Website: macys
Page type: gifting
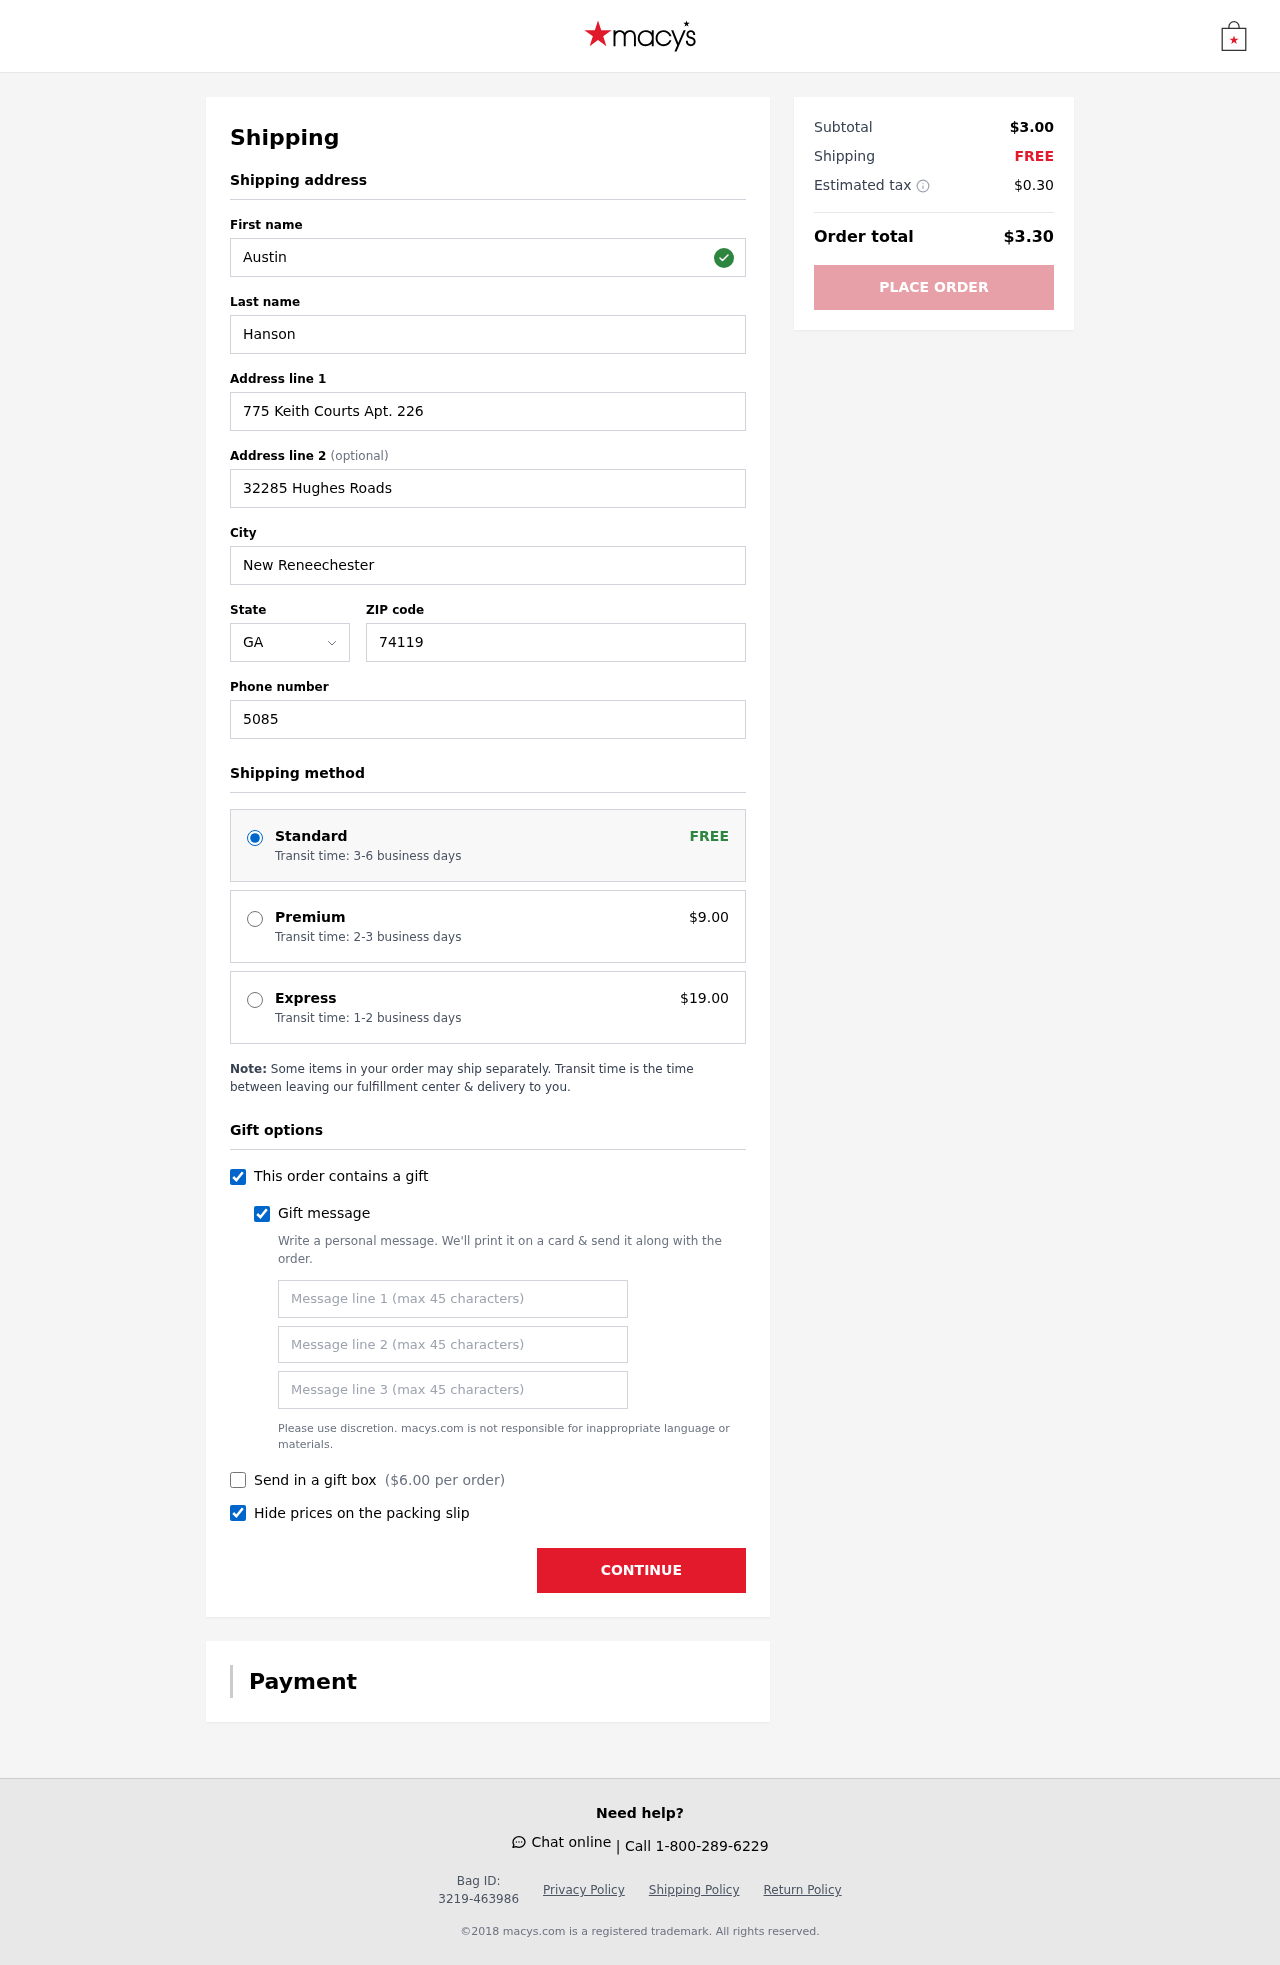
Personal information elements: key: PII_STATE_ABBR
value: GA
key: PII_FIRSTNAME
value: Austin
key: PII_LASTNAME
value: Hanson
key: PII_STREET
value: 775 Keith Courts Apt. 226
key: PII_STREET2
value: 32285 Hughes Roads
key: PII_CITY
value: New Reneechester
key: PII_POSTCODE
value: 74119
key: PII_PHONE
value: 5085470681
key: PII_GIFT_MESSAGE
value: Hey Latasha, I came across this organic flaxseed and thought it would be perfect for your healthy recipes! I know how much you enjoy adding nutritious touches to your meals. Hope you find some new favorites with it!  Austin
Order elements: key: ORDER_SHIPPING_STANDARD
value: Transit time: 3-6 business days
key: ORDER_SHIPPING_PREMIUM
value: Transit time: 2-3 business days
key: ORDER_SHIPPING_PREMIUM_PRICE
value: $9.00
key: ORDER_SHIPPING_EXPRESS
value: Transit time: 1-2 business days
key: ORDER_SHIPPING_EXPRESS_PRICE
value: $19.00
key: ORDER_GIFT_BOX_PRICE
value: $6.00
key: ORDER_SUBTOTAL
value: $3.00
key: ORDER_SHIPPING_COST
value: FREE
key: ORDER_TAX
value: $0.30
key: ORDER_TOTAL
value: $3.30